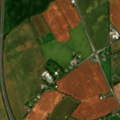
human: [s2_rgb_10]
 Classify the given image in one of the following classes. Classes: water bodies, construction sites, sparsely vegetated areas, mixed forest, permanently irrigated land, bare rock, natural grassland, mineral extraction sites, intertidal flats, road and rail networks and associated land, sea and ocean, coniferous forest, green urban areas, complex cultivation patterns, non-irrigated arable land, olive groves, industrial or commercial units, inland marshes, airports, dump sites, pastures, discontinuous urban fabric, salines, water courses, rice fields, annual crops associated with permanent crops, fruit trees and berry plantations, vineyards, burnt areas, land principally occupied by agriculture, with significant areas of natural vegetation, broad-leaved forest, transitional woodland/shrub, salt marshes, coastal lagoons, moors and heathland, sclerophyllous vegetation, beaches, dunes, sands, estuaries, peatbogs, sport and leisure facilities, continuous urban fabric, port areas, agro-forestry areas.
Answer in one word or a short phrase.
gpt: road and rail networks and associated land, non-irrigated arable land, pastures